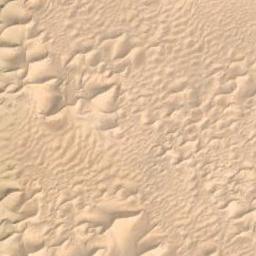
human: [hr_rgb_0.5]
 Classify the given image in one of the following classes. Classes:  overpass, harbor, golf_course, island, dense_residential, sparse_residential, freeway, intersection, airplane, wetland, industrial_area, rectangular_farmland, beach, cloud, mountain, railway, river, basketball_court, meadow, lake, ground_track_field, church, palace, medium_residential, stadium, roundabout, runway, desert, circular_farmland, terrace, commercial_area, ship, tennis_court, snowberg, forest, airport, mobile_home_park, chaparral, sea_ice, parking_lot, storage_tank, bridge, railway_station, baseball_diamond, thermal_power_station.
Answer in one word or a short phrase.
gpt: desert